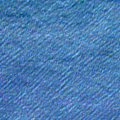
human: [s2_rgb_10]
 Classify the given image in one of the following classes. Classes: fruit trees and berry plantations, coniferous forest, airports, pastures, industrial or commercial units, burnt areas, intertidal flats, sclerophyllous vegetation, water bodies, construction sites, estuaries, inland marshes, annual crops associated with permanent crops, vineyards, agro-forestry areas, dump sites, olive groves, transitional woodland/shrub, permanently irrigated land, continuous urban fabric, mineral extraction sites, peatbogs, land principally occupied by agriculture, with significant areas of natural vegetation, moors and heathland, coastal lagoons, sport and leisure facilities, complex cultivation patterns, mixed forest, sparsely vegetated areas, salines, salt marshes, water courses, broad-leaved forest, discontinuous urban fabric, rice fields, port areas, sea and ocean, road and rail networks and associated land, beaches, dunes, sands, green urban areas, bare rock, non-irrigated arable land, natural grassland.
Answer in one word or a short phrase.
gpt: sea and ocean